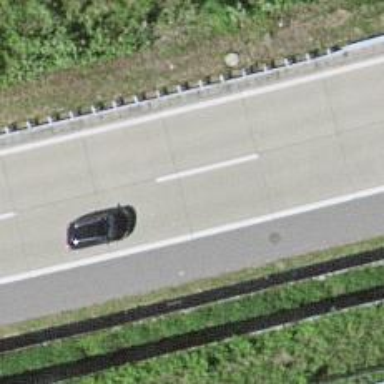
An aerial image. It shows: Asphalt motorway.